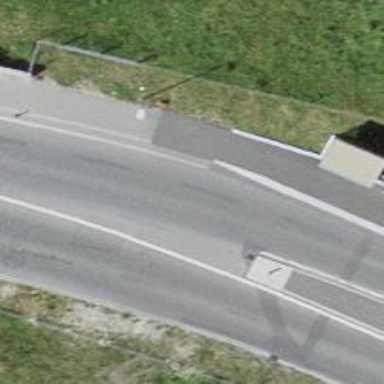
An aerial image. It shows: Secondary road with asphalt surface and dedicated cycle lane.